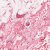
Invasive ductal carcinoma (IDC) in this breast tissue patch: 0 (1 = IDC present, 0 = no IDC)